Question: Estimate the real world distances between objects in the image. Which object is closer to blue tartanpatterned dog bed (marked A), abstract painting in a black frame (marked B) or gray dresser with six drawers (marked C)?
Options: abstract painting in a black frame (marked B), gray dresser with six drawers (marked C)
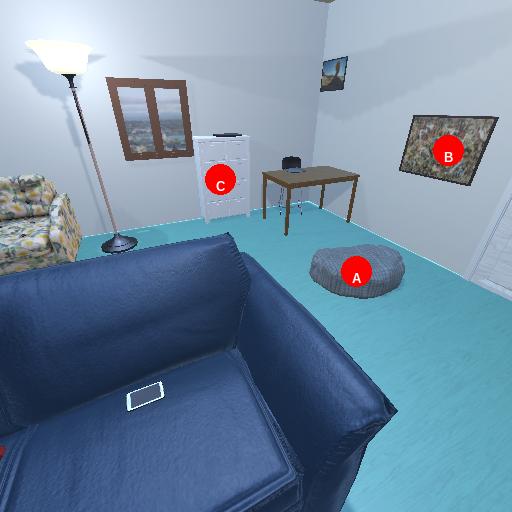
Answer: abstract painting in a black frame (marked B)